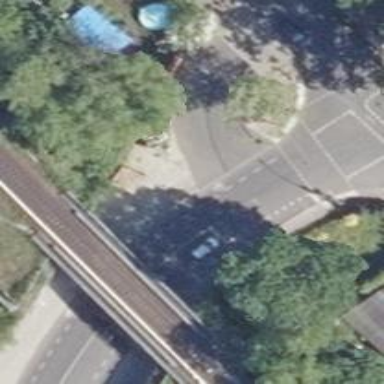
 featuring sidewalks on both sides. There is advisory cycle lane on this road."